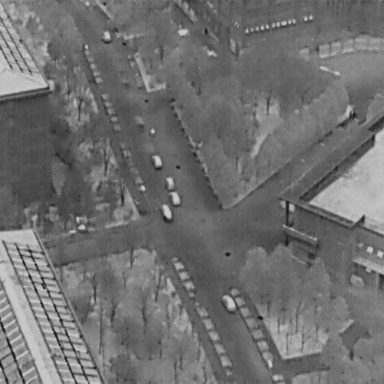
There are six Cars in the infrared image.